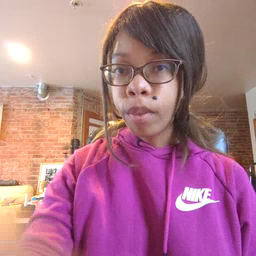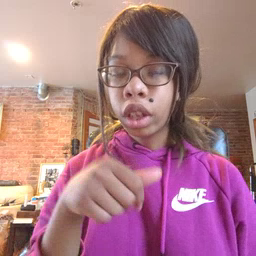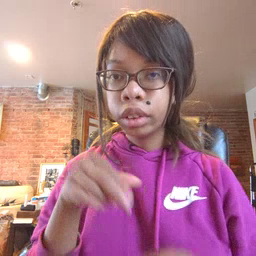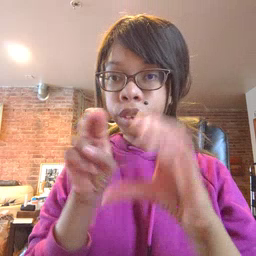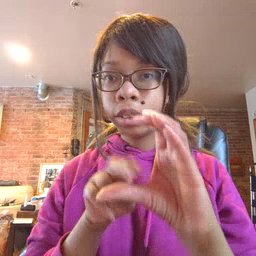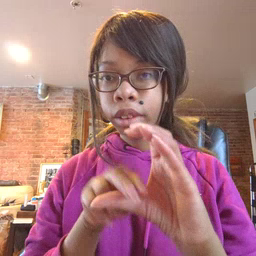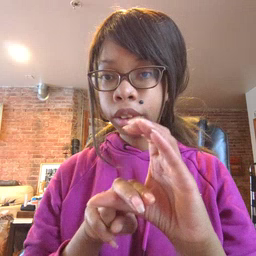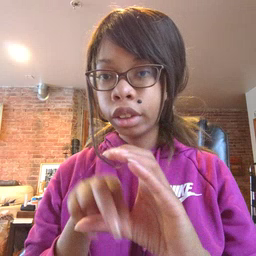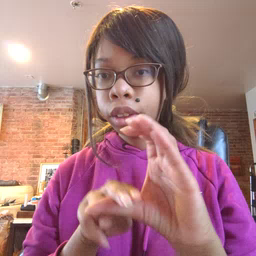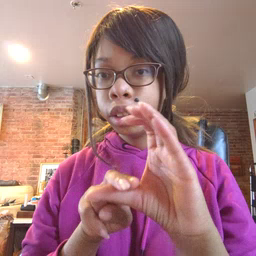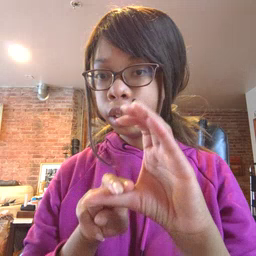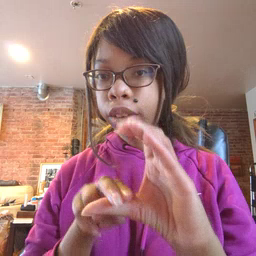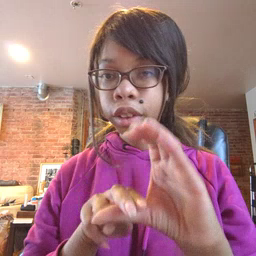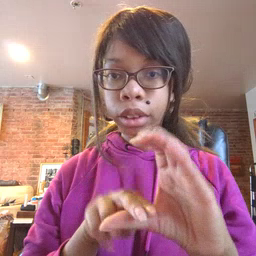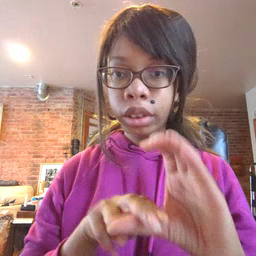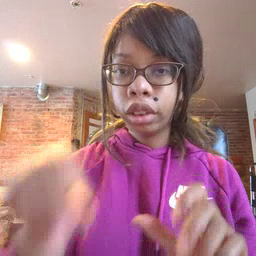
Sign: chair